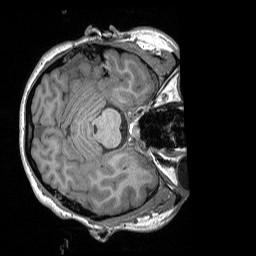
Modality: T1w
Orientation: axial
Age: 24
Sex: female
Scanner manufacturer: siemens
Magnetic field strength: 3 T
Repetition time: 1.9 s
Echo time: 0.00252 s